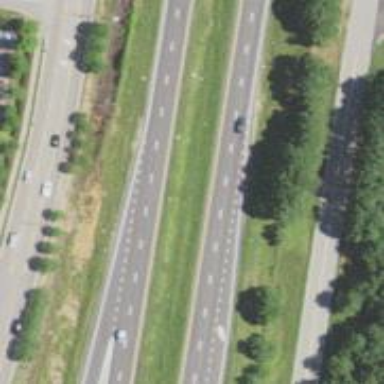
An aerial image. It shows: Motorway junction.